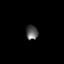
Tissue: prostate
Cell type: Myeloid cells
Senescence score: 0.6936
Nuclear area (px): 168
Mean DAPI intensity: 91.054